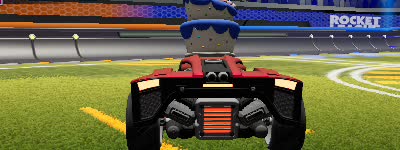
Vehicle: breakout